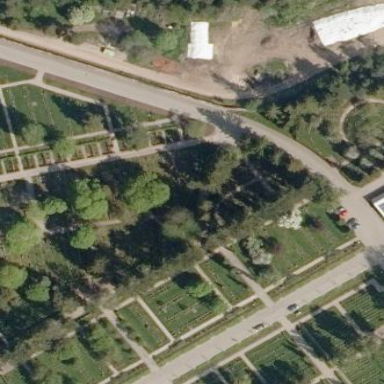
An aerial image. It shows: Sector in the cemetery.